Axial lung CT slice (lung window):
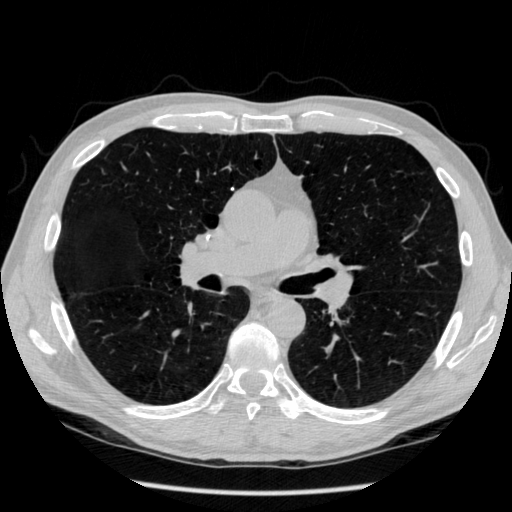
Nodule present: no